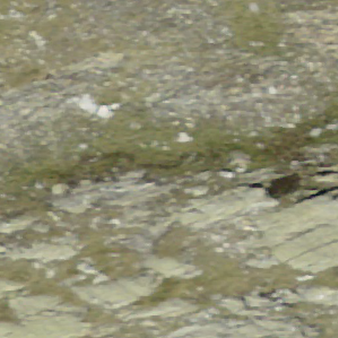
Label: other